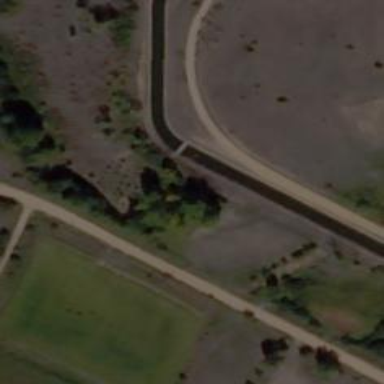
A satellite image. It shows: Track road with bridge.